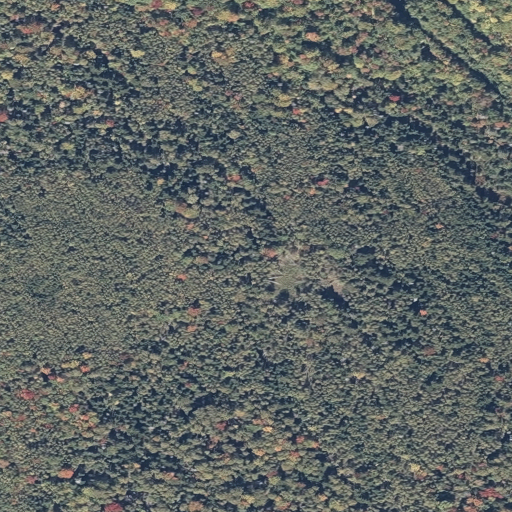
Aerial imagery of mountain in Maine named Chandler Hill containing evergreen forest, mixed forest, and deciduous forest